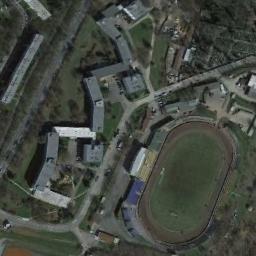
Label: ground_track_field